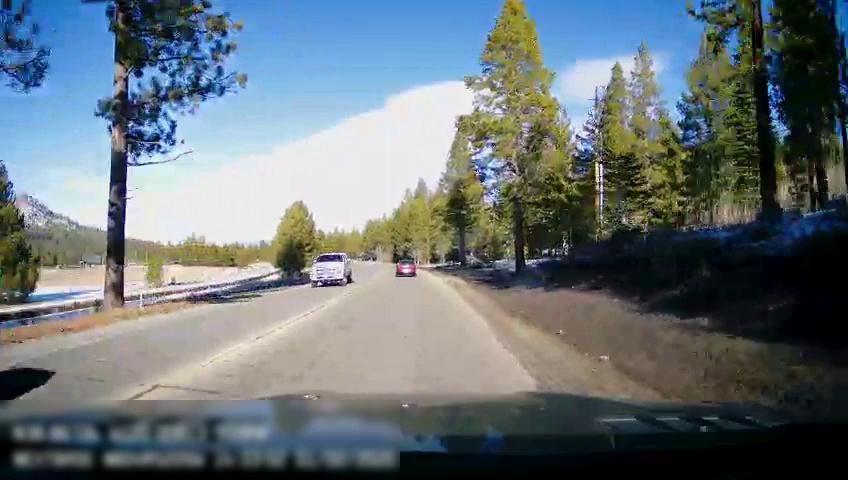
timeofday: Day
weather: Sunny
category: Drivable Space
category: Vehicles | Car
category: Vehicles | Truck
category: Lanes | Current Lane